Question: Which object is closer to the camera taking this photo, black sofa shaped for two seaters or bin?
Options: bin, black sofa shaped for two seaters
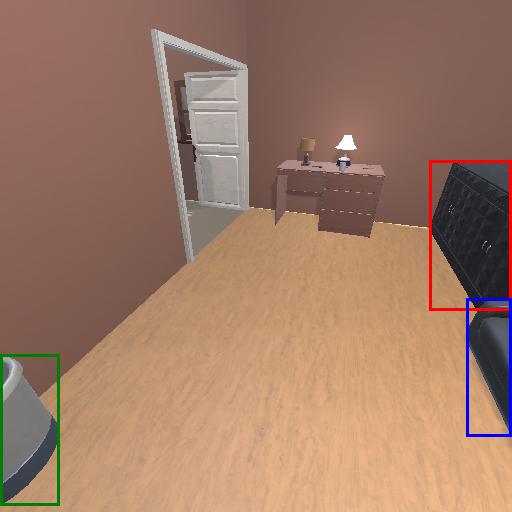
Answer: bin